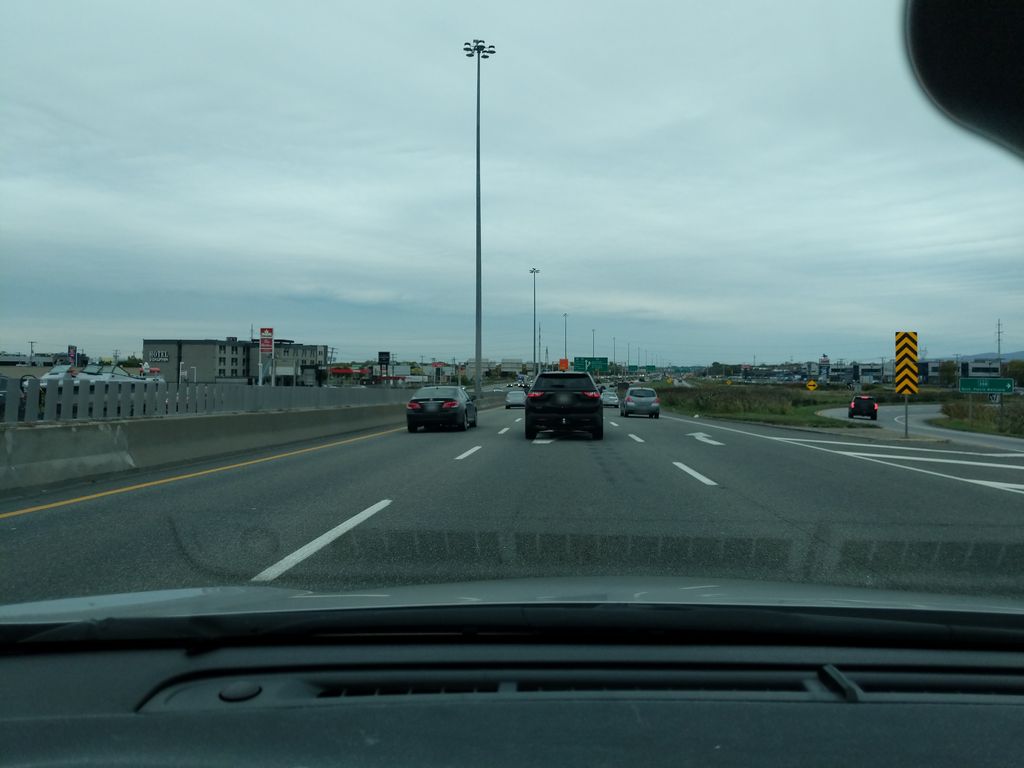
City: quebec_city